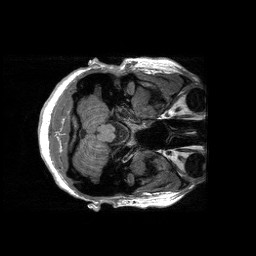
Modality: T1w
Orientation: coronal